Question: I have the following list (it's a length 2 list, but in my assignment I have a length +n list)
'''
xxs = [(11,22,[(33,33,33),(44,44,44)]),(55,66,[(77,77,77),(88,88,88)])]
'''
I'm trying to "replace" one 3-tuple (p1 or p2 or p3 or p4 from the image bellow) by list index ('n') and by sub-list index ('p').

The function, at the end, should be like:
'''
fooo newtuple n p = (...)
'''
For example: (replace p3 for (98,98,98):
'''
fooo (98,98,98) 2 1
[(11, 22, [(33,33,33) , (44,44,44)]) , (55, 66, [(98,98,98),(88,88,88)])]
'''
I planned the code like following this steps:
1. Access the pn that I want to change. I manage to achieve it by: fob n p = ((aux2 xxs)!!n)!!p
where aux2 [] = []
aux2 ((_,_,c):xs) = c:aux2 xs
2. "replace" the 3-tuple. I really need some help here. I'm stuck. the best code (in my head it makes some sense) that I've done: (remember: please don't be too bad on my code, I've only been studying Haskell only for 5 weeks) foo n p newtuple = fooAux newtuple fob
where fooAux _ [] = []
fooAux m ((_):ds) = m:ds
fob n p = ((aux2 xxs)!!n)!!p
where aux2 [] = []
aux2 ((_,_,c):xs) = c:aux2 xs
3. Finally I will put all back together, using splitAt.
Is my approach to the problem correct? I really would appreciate some help on step 2.
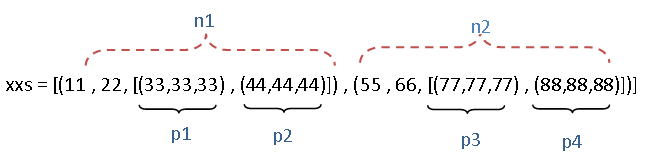
Answer: I'm a bit new to Haskell too, but lets see if we can't come up with a decent way of doing this.
So, fundamentally what we're trying to do is modify something in a list. Using functional programming I'd like to keep it a bit general, so lets make a function 'update'.
'''
update :: Int -> (a -> a) -> [a] -> [a]
update n f xs = pre ++ (f val) : post
where (pre, val:post) = splitAt n xs
'''
That will now take an index, a function and a list and replace the 'nth' element in the list with the result of the function being applied to it.
In our bigger problem, however, we need to update in a nested context. Luckily our 'update' function takes a function as an argument, so we can call 'update' within that one, too!
'''
type Triple a = (a,a,a)
type Item = (Int, Int, [Triple Int])
fooo :: Triple Int -> Int -> Int -> [Item] -> [Item]
fooo new n p = update (n-1) upFn
where upFn (x,y,ps) = (x,y, update (p-1) objFn ps)
objFn _ = new
'''
All 'fooo' has to do is call update twice (once within the other call) and do a little "housekeeping" work (putting the result in the tuple correctly). The '(n-1)' and '(p-1)' were because you seem to be indexing starting at '1', whereas Haskell starts at '0'.
Lets just see if that works with our test case:
'''
*Main> fooo (98,98,98) 2 1 [(11,22,[(33,33,33),(44,44,44)]),(55,66,[(77,77,77),(88,88,88)])]
[(11,22,[(33,33,33),(44,44,44)]),(55,66,[(98,98,98),(88,88,88)])]
'''